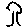
Label: tree